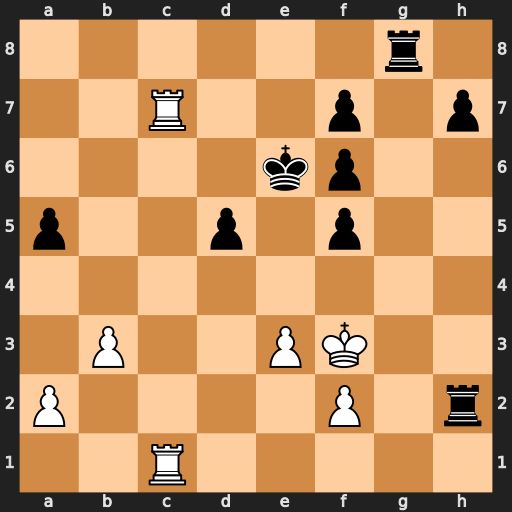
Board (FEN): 6r1/2R2p1p/4kp2/p2p1p2/8/1P2PK2/P4P1r/2R5
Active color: w
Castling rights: -
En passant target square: -
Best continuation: R1c6+ Ke5 Re7#